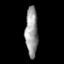
Tissue: prostate
Cell type: Fibroblasts
Senescence score: 0.7846
Nuclear area (px): 604
Mean DAPI intensity: 151.98